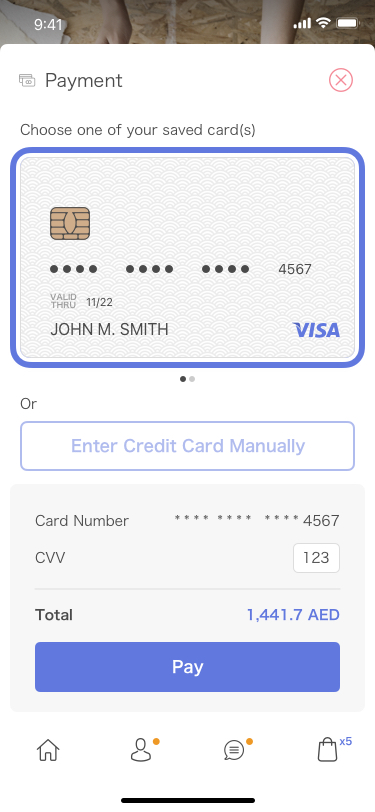
Text in this UI design:
x5
1,441.7 AED
Total
123
CVV
* * * *  * * * *   * * * * 4567
Card Number
Enter Credit Card Manually
Or
JOHN M. SMITH
11/22
VALID THRU
4567
Choose one of your saved card(s)
Payment